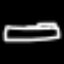
Label: bed